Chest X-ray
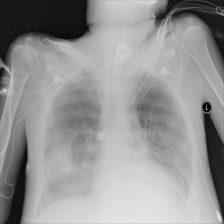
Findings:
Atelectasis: negative
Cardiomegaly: negative
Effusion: positive
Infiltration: positive
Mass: negative
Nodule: negative
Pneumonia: negative
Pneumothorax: negative
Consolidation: negative
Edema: negative
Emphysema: negative
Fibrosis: negative
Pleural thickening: negative
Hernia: negative